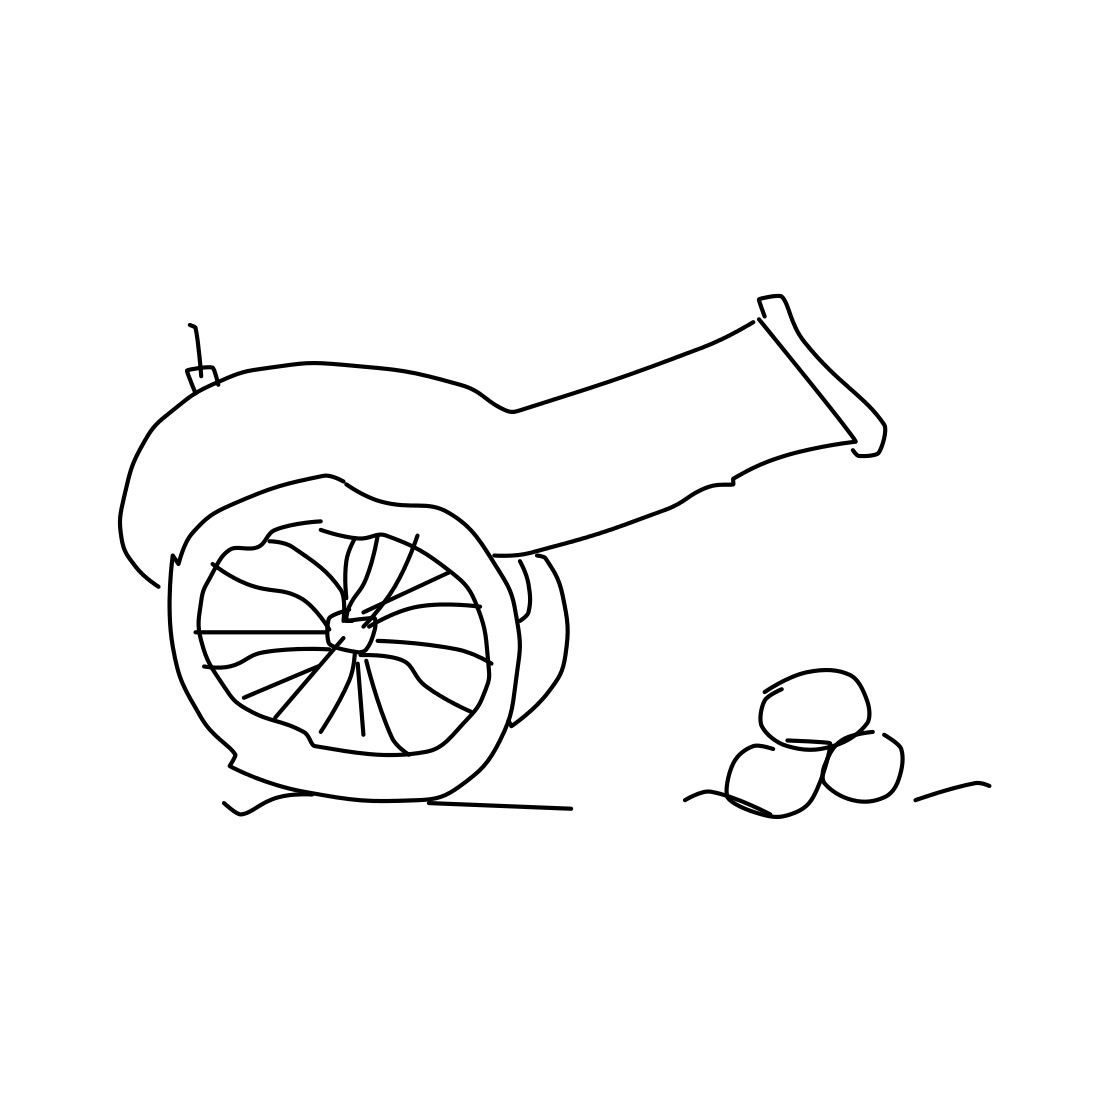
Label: cannon